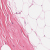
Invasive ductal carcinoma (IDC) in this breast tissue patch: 0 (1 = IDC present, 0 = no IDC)